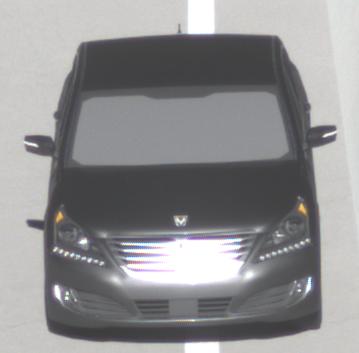
Make: Hyundai
Model: Equus
Detailed model: Gen. 2 VI
Model produced from: 2009
Model produced until: 2016
Doors: 4
Color: gray
Road condition: dry road
Daytime: midday
Contrast: high contrast